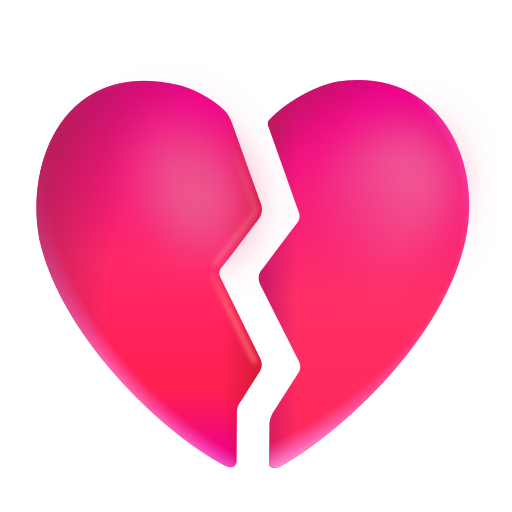
broken heart color